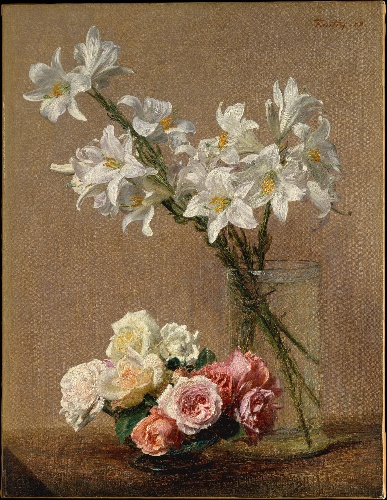
Title: Roses and Lilies
Artist: Henri Fantin-Latour
Artist bio: French, Grenoble 1836–1904 Buré
Date: 1888
Object type: Painting
Classification: Paintings
Medium: Oil on canvas
Dimensions: 23 1/2 x 18 in. (59.7 x 45.7 cm)
Department: European Paintings
Credit line: The Walter H. and Leonore Annenberg Collection, Gift of Walter H. and Leonore Annenberg, 2001, Bequest of Walter H. Annenberg, 2002
Accession year: 2001
Repository: Metropolitan Museum of Art, New York, NY
Tags: Lilies|Roses|Still Life